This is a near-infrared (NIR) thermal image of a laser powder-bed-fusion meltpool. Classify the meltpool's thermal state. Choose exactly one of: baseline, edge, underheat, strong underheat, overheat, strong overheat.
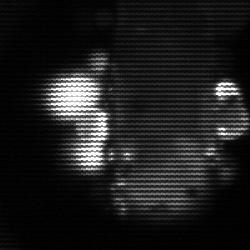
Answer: strong underheat